Question: I've read many posts by the user teresko and I think I finally understand the real concept of modern MVC. I made a diagram of how I understand it to be, I'm hoping somebody can confirm this for me and that maybe this diagram will help some other users.

Also I'd like to get into folder structure. I'm not too sure that I plan on using a very smart/efficient way of structuring them. In my root directory I have 4 folders. The contains 3 subdirectories called , and . The contains 2 subdirectories naturally called and . The 3rd folder in my root directory is one of the ones I'm less sure on called and contains another 3 sub-folders, , , and (is this a good place for templates that will be called by view?). And the last folder which I have is called (if anybody can think of a better name suggestions are welcomed). This is where I will place the router and base classes and any files of that type. I'm not just going for functionality with my framework, I want it to be technically sound, any suggestions/advise are welcome, I want to make sure my understanding up to this point is correct before I start making the index and router etc so I don't have to start over once again. Thanks
(A little off topic, but I need to incorporate this into planning my MVC framework, it may be helpful to other users, and in order to answer the question clearly and concisely the structure of the website needs to be understood and it happens to be described in detail in the above)
My website must be available in English and French, both of which I happen to speak. I plan to create two more sub-folders within the templates folder, one called and and another and simply place all of the English templates in en folder and translate them into French and place them in fr folder and set up the website so www.mywebsite.com/en/home shows the template in English and www.mywebsite.com/fr/home shows the template in French.
There will be a main language selection page that will redirect you to either en or fr. Then, I plan to store the 2 letter language code in a $_SESSION variable. The view will use this $_SESSION variable to pick which template to display. This is the way I had done it on the old version of my website. Is this a good way of accomplishing multi-language support in MVC or is there some better way?
What if I want to make the url also appear in French? If I put the view files inside more subfolders and instead of naming them like this: "/presentation/views/news/news.php" name them like this: "/pre
sentation/views/news_nouvelles/news.php" and then make the router (urls and routing is one of my weaknesses, but I will learn on my own ;) store everything before the "_" in a variable corresponding to the English url, and everything after corresponding to the French url. This is just a theory and I have not attempted what is in this last paragraph yet, the multi-language support is more for discussion than a question, although once again, it is relevant because a thorough understanding of my framework is needed to answer/discuss language support.
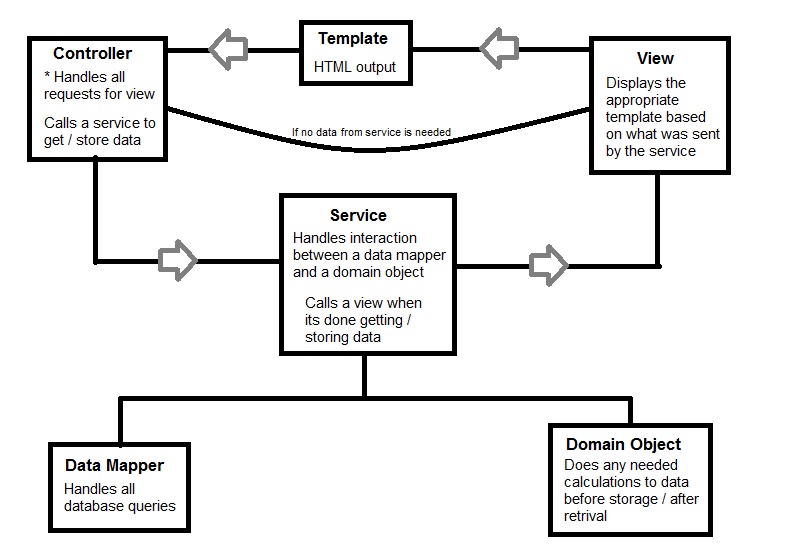
Answer: >
### Routing
Basically, by the time your code gets to calling stuff on controller, you should have fully initialized request instance, that has recognized language from the URL and translated all the parts of input into something useful for creating instances.
'''
$request = new Request($query);
$router = new Router;
$router->import('/path/to/routes.json');
$router->route( $request );
'''
At this point you would have split the user's query (from example: ''/presentation/view/dernieres/nouvelles'') into recognized segments, based on pattern that was recognized.
Lets take for example, that matted pattern was in config defined as:
'/presentation[[/:action[/:filter]]/:resource]'
And the produced result is:
'''
resource >> 'nouvelles'
action >> 'view'
filter >> 'dernieres'
'''
### Internationalization
The translations will usually be stored either in database or in some configuration file.
If your service factory is already initialized at this point, then you can dip into that for facilitating the interaction with this stored config:
'''
$normalizer = new Normalizer( $serviceFactory->create('translation') );
$normalizer->adjust($request);
'''
What you would collect from stored config by translating it would be
- 'translation'- 'language'- 'title'
The data that you get back would look something like:
'''
translation | language | label
-------------------------------------
view | en | view
dernieres | fr | latest
nouvelles | fr | news
'''
> '.. WHERE translation IN ( <the list> )'
These entries are used for two tasks:
- -
By the end of this you should have a translated ll the parameters in the 'Request' instance and, based on some criteria, determined and added 'language' parameter to that request.
> <URL>